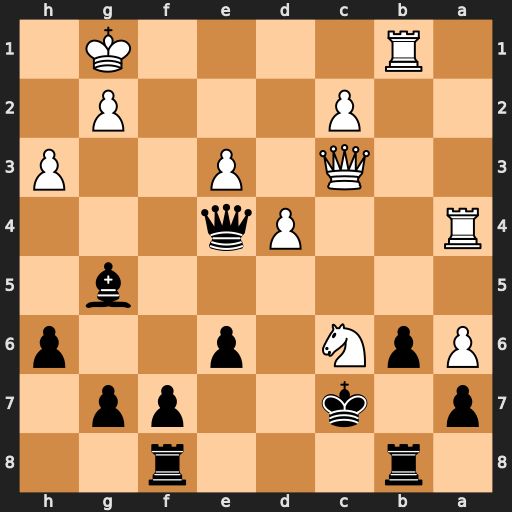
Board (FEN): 1r3r2/p1k2pp1/PpN1p2p/6b1/R2Pq3/2Q1P2P/2P3P1/1R4K1
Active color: b
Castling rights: -
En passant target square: -
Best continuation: Qxe3+ Qxe3 Bxe3+